Brain MRI, t2w sequence, axial 2D slice.
Patient: age 41, sex M, weight 95 kg, height 1.95 m
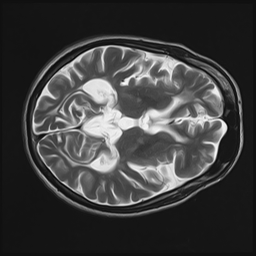